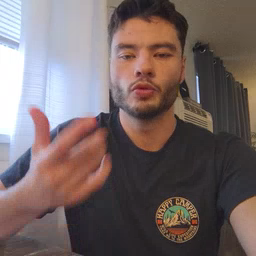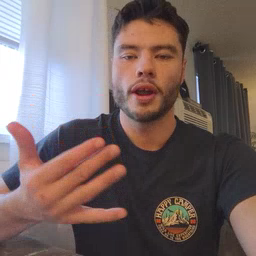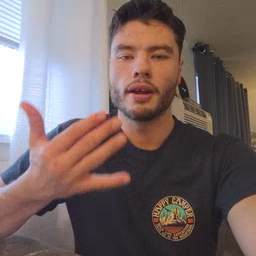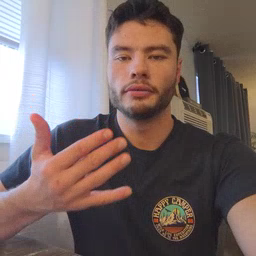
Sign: wait